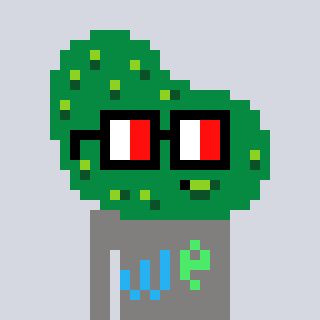
a pixel art character with square glasses with black frames and red eyes, a pickle-shaped head and a bluegrey-colored body on a cool background